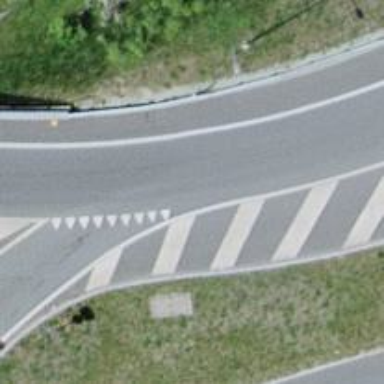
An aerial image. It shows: Secondary road with asphalt surface leading to roundabout junction.